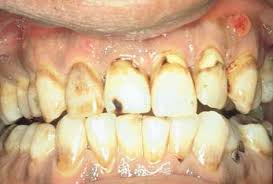
Condition: Tooth Discoloration